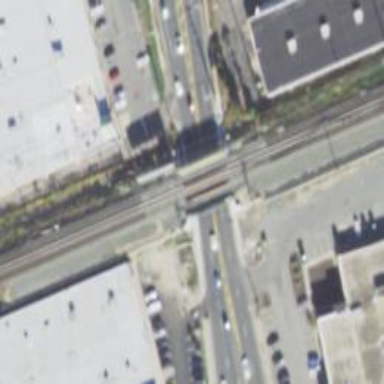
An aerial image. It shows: Railway bridge with electrified rail tracks.